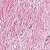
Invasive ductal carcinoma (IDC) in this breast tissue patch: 0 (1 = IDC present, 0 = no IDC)